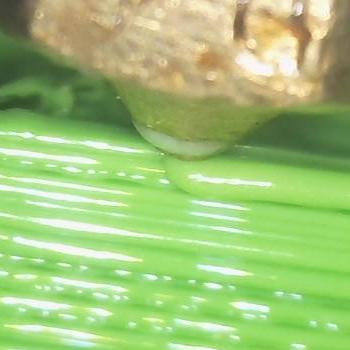
Flow rate: 267%